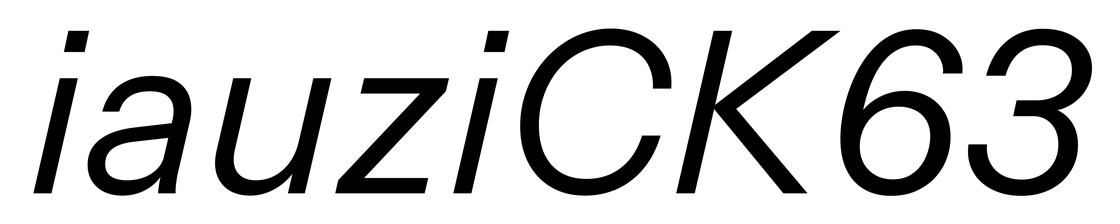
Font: InstrumentSans-Italic_Italic